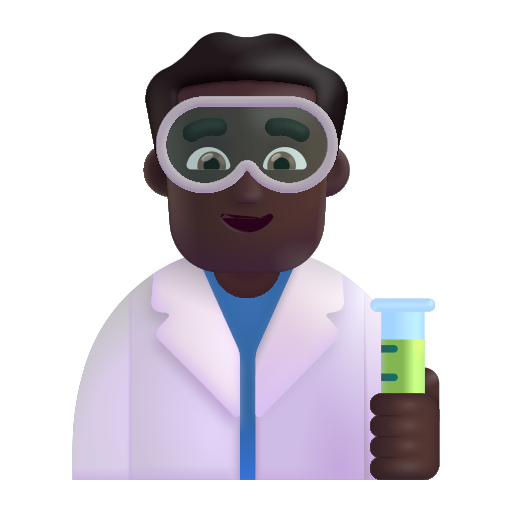
man scientist color dark